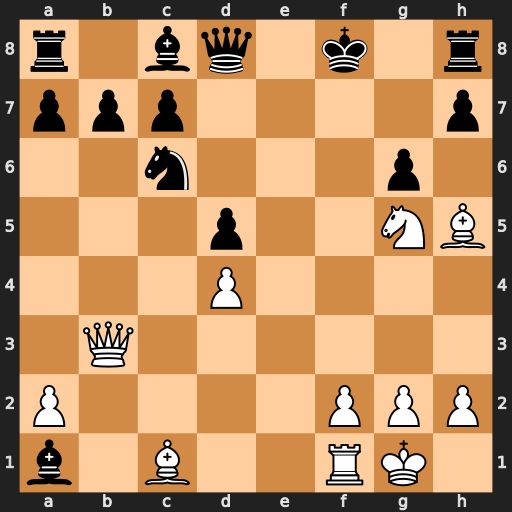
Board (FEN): r1bq1k1r/ppp4p/2n3p1/3p2NB/3P4/1Q6/P4PPP/b1B2RK1
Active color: w
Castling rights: -
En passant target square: -
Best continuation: Qf3+ Bf5 Ne6+ Kg8 Nxd8